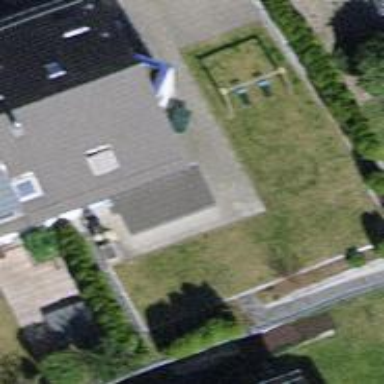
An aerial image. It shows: House with tile roof.